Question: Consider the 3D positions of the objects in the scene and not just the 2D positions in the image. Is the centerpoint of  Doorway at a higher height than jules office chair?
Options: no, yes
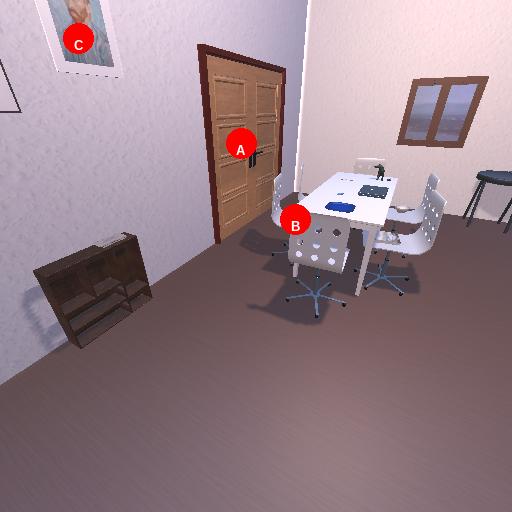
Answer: no